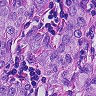
Metastatic tissue present: yes